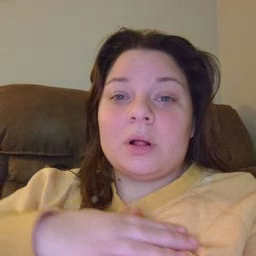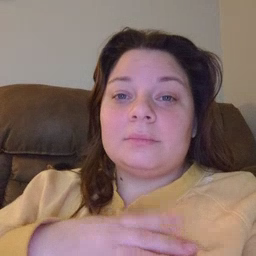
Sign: table